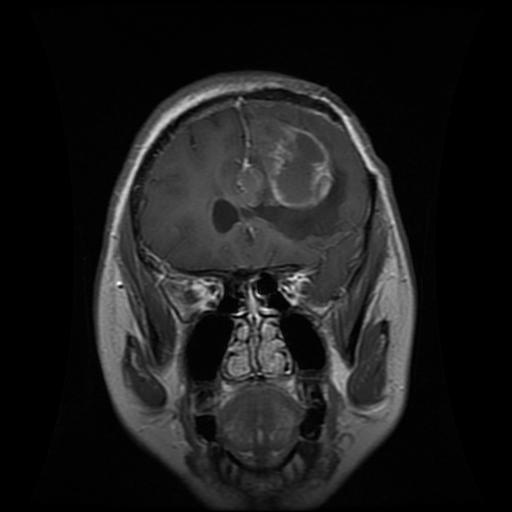
Label: glioma